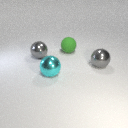
large green rubber sphere behind large gray metal sphere